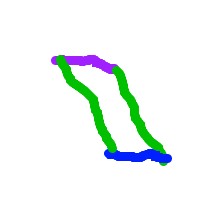
Shape: parallelogram